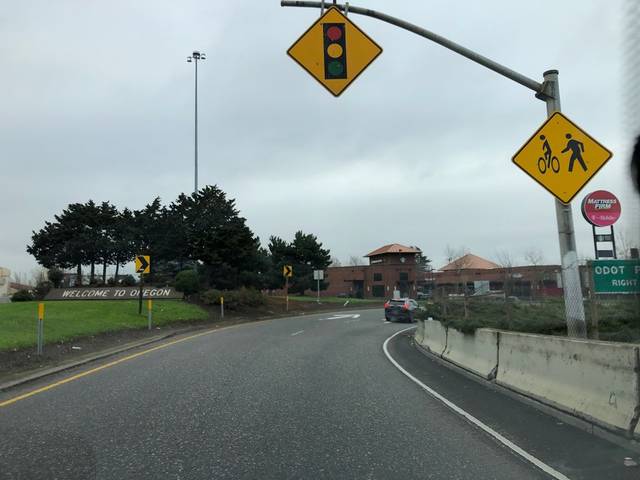
Region: United States
Coordinates: 45.612, -122.679